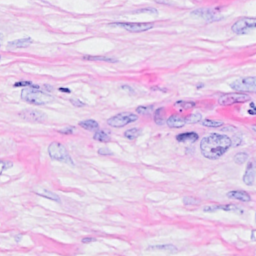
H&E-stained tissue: Breast